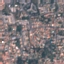
Land use / land cover: Residential